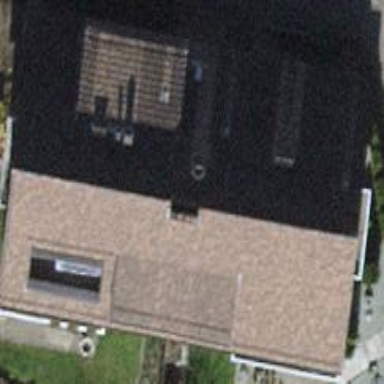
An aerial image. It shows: Gabled building with roof made of roof tiles.